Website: bh-photo
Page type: address-validator
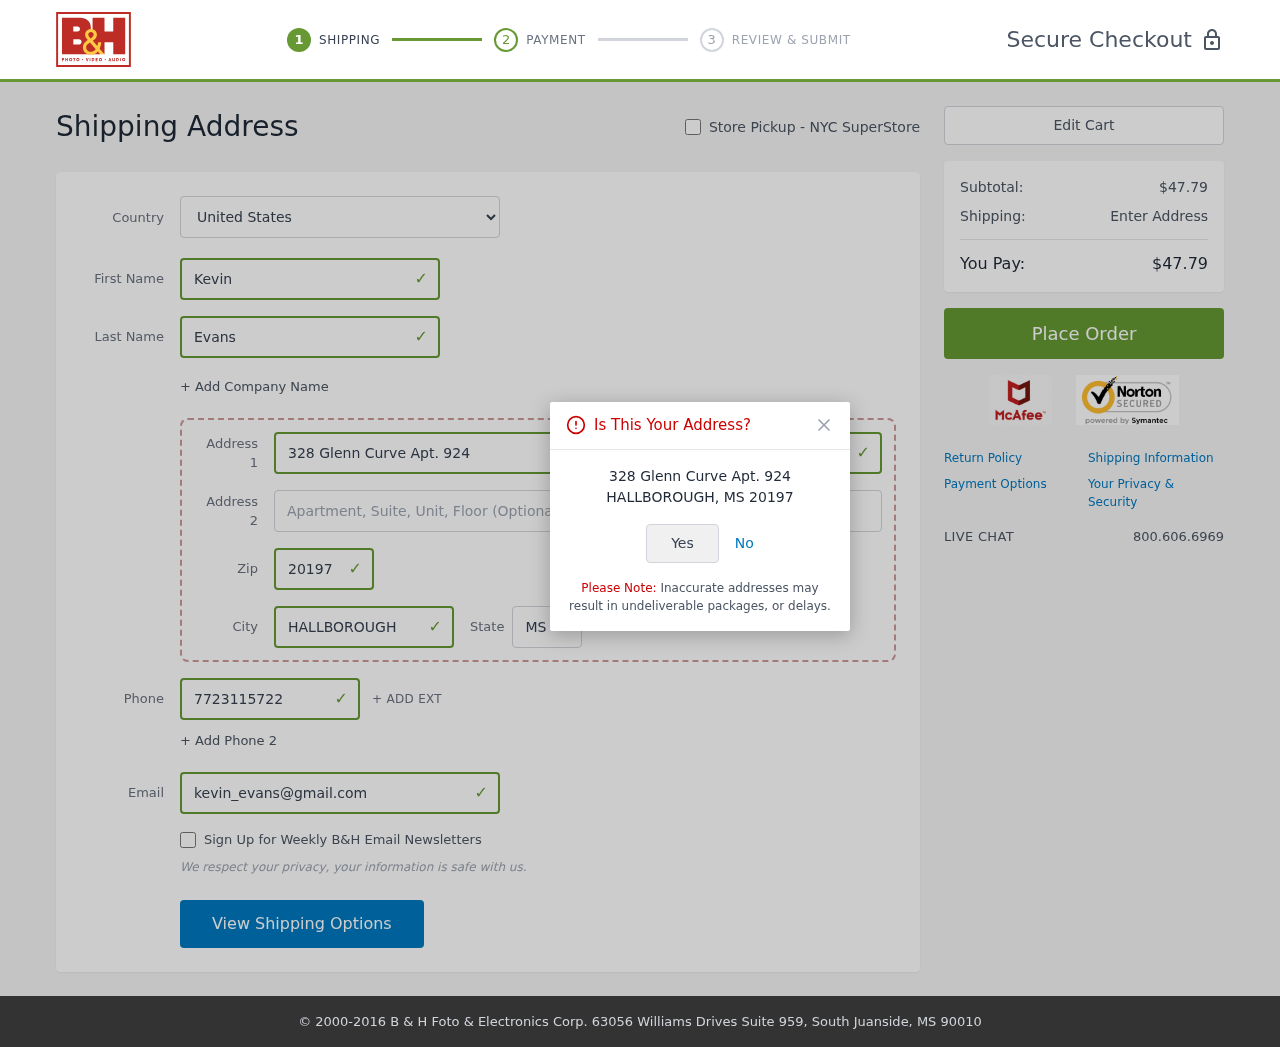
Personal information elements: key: PII_CITY
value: Hallborough
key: PII_COUNTRY
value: United States
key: PII_EMAIL
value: kevin_evans@gmail.com
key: PII_FIRSTNAME
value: Kevin
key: PII_LASTNAME
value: Evans
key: PII_PHONE
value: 7723115722
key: PII_POSTCODE
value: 20197
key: PII_STATE_ABBR
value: MS
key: PII_STREET
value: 328 Glenn Curve Apt. 924
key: PII_CITY_CONFIRM
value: HALLBOROUGH
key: PII_POSTCODE_FULL
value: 20197
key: PII_POSTCODE_NUMERIC
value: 20197
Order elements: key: ORDER_SUBTOTAL
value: $47.79
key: ORDER_TOTAL
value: $47.79